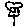
Label: flower